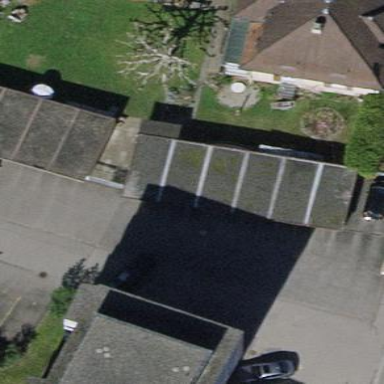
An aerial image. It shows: Group of garages.